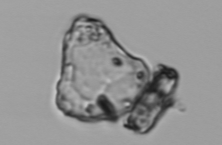
Label: Delphineis